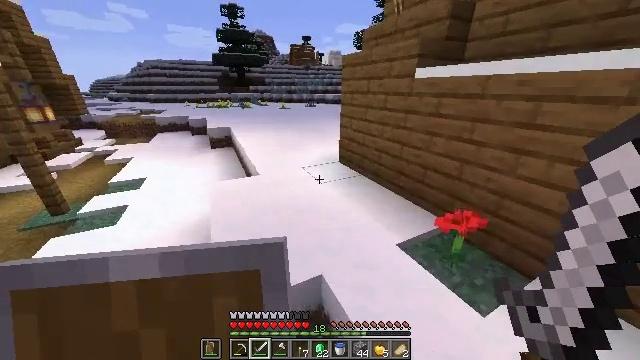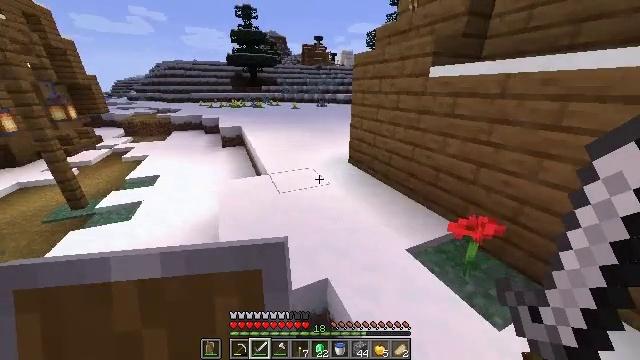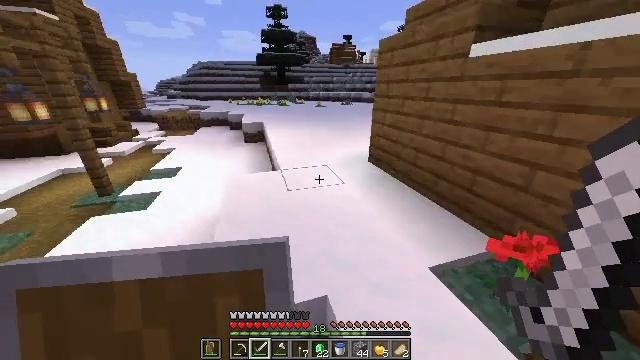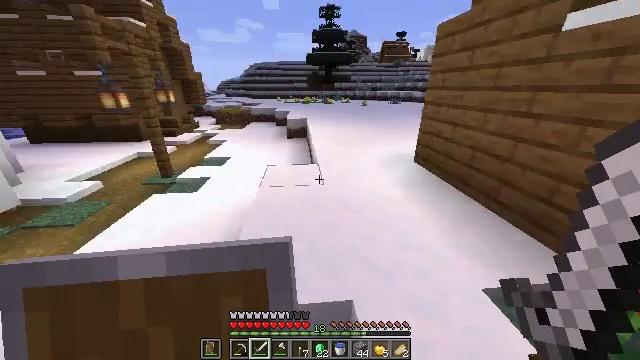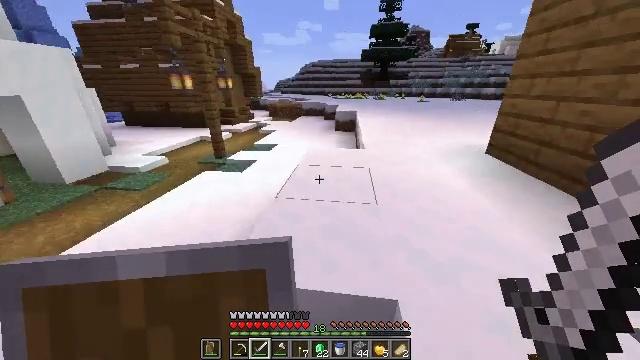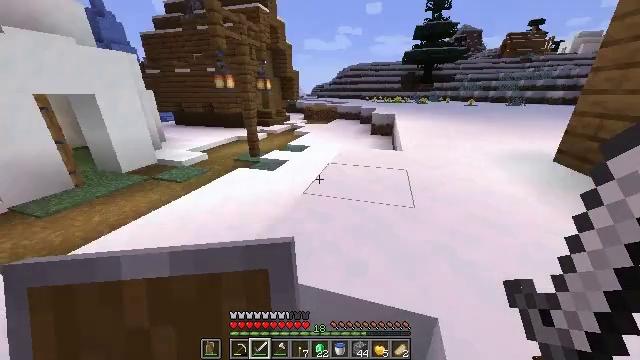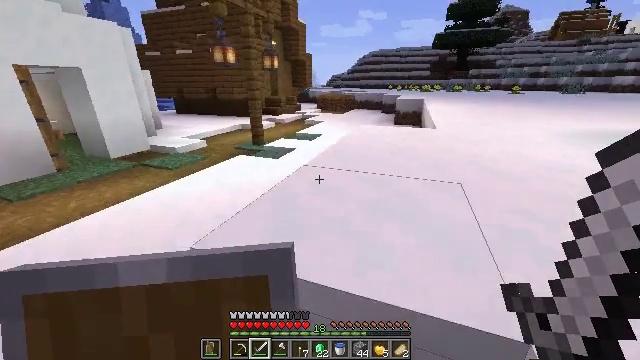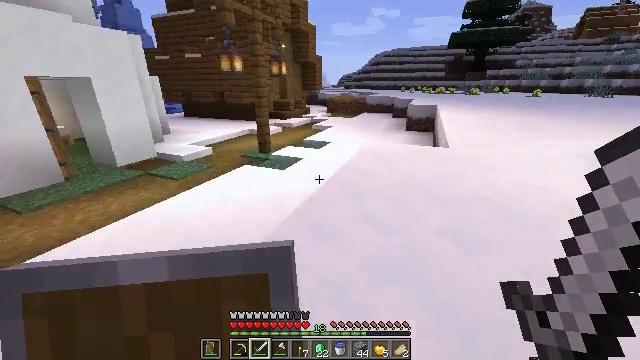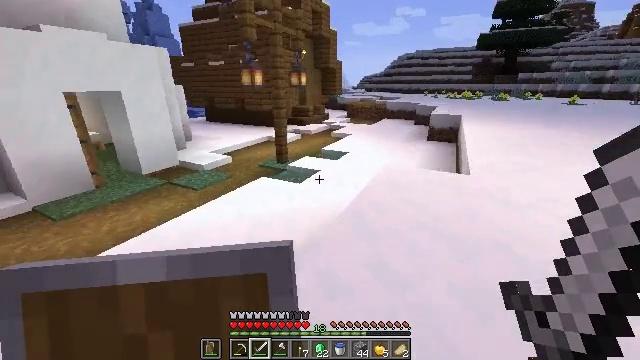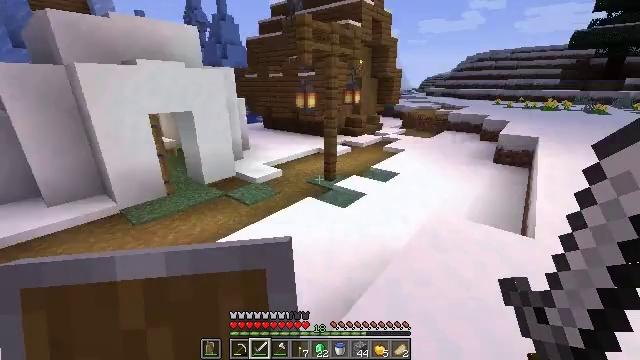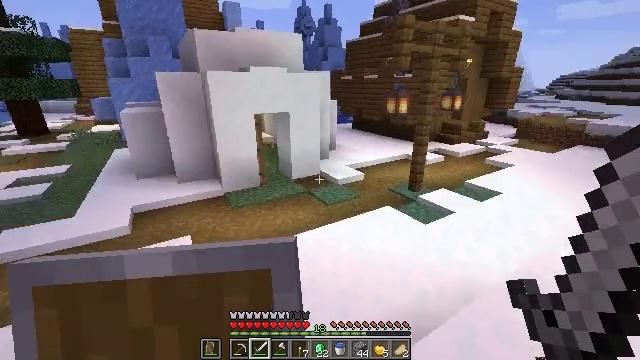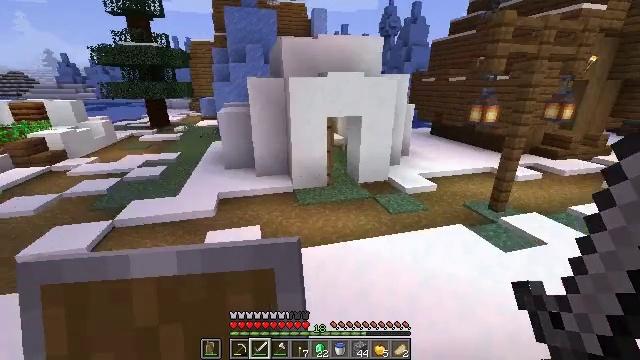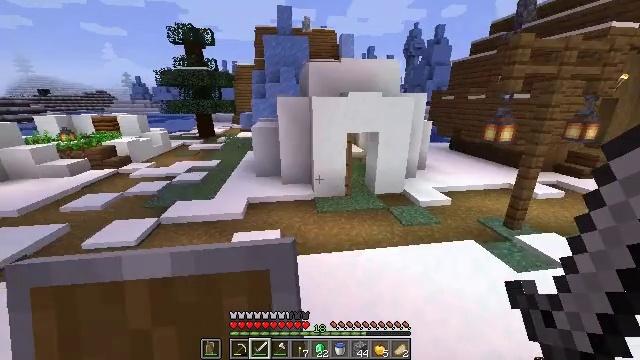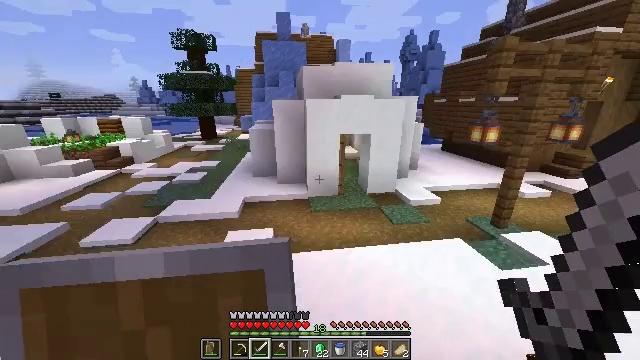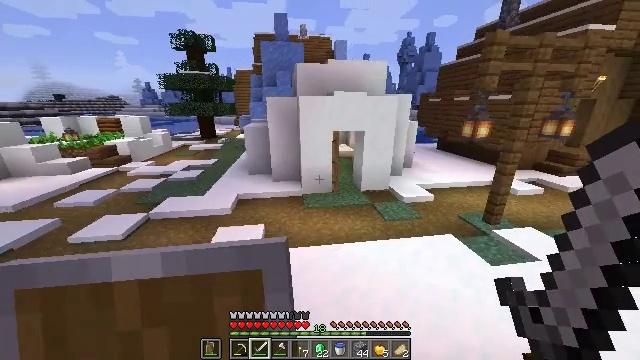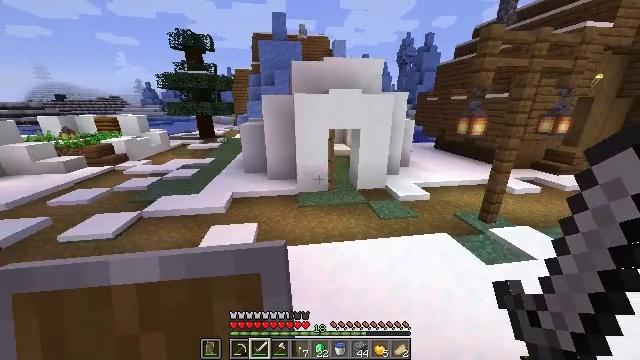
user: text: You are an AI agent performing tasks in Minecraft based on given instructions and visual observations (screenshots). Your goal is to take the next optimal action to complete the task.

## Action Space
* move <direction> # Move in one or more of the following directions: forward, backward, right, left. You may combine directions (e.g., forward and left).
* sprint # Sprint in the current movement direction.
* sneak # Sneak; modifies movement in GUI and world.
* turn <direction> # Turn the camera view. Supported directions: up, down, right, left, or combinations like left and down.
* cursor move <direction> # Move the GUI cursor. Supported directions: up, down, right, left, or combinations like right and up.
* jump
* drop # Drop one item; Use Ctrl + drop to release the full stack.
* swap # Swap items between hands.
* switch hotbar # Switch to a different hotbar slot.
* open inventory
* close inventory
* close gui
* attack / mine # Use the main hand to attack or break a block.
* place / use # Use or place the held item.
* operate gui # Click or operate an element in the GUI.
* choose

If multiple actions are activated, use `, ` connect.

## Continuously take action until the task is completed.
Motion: motion action
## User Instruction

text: Retrieve the blue bed from the ground.
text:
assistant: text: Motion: move forward and move right, sprint, turn left, jump
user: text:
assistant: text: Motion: move forward and move right, sprint, turn left, jump
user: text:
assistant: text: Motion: move forward and move right, sprint, turn left, jump
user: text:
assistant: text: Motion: move forward and move right, sprint, turn left, jump
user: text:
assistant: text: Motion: move forward and move right, sprint, turn left and up, jump
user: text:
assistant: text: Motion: move forward and move right, sprint, turn left, jump
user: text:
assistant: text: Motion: move forward and move right, sprint, turn left, jump
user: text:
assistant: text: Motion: move forward and move right, sprint, turn left, jump
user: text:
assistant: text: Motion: move forward and move right, sprint, turn left, jump
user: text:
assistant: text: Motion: move forward and move right, sprint, turn left, jump
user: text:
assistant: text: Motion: move forward and move right, sprint, turn left, jump
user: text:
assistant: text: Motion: move forward and move right, sprint, turn left and up, jump
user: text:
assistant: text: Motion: move forward and move right, sprint, jump
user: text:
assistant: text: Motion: move forward and move right, sprint, jump
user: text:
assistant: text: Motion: move forward, sprint, jump
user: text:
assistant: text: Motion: move forward, sprint, jump
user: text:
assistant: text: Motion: move forward, sprint, jump
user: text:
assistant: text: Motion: move forward, sprint, jump
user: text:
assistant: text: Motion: move forward, sprint, jump
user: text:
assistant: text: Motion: move forward, sprint, jump
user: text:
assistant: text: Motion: move forward, sprint, turn down, jump
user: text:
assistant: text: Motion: move forward, sprint, jump
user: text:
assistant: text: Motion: move forward, sprint, jump
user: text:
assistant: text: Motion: move forward, sprint, jump
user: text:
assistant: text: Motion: move forward, sprint, turn left and up, jump
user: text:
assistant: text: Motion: move forward, sprint, turn left and up
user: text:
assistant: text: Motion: move forward, sprint, turn left and up
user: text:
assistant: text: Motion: move forward, sprint, turn left and up
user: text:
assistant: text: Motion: move forward and move left, sprint
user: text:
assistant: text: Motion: move forward and move left, sprint